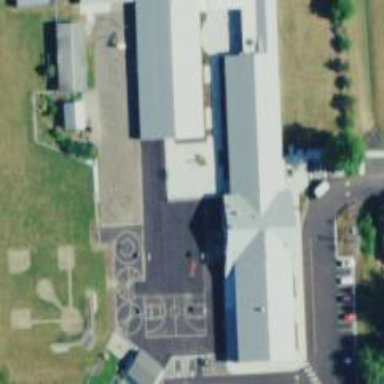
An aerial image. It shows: School building.